高二 · 度量几何学
9. 如图所示, 为了测定河的宽度, 在一岸边选定两点 $A 、 B$, 望对岸标记物 $C$, 测得
$\angle C A B=30^{\circ}, \angle C B A=75^{\circ}, A B=120 \mathrm{~m}$, 则河的宽度为 \$ \qquad \$

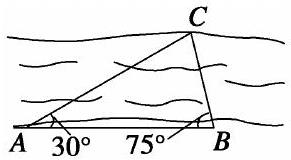
答案: $60 \mathrm{~m}$
解析: 在 $\triangle A B C$ 中, $\angle C A B=30^{\circ}, \angle C B A=75^{\circ}$,

$\therefore \angle A C B=75^{\circ} . \angle A C B=\angle A B C . \therefore A C=A B=120 \mathrm{~m}$.

作 $C D \perp A B$ ，垂足为 $D$ ，则 $C D$ 即为河的宽度.

由正弦定理得 $\frac{A C}{\sin \angle A D C}=\frac{C D}{\sin \angle C A D}$,

$\therefore \frac{120}{\sin 90^{\circ}}=\frac{C D}{\sin 30^{\circ}}$,

$\therefore C D=60(\mathrm{~m})$

$\therefore$ 河的宽度为 $60 \mathrm{~m}$.